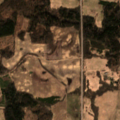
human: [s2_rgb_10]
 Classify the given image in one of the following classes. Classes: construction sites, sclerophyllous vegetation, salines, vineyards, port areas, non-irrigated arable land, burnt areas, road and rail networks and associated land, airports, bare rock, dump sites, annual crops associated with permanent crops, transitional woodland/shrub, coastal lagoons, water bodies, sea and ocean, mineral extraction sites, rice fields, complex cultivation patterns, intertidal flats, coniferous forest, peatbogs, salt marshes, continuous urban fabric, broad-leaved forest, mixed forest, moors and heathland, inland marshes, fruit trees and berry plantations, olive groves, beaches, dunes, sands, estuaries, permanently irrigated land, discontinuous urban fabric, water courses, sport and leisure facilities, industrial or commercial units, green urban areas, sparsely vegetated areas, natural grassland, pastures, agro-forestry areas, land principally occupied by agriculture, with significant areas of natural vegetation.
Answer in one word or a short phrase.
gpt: non-irrigated arable land, pastures, complex cultivation patterns, land principally occupied by agriculture, with significant areas of natural vegetation, mixed forest